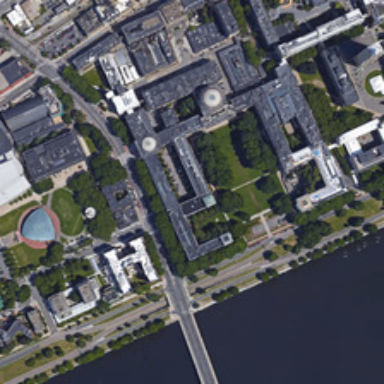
Many buildings and some green trees are in a school near a river .